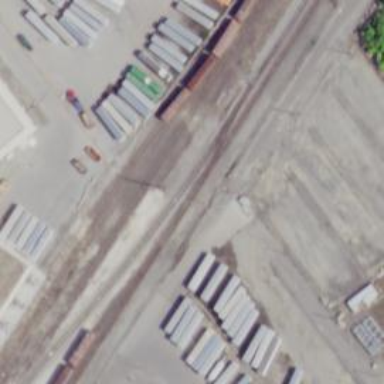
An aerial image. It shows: Rail spur service.